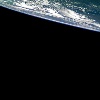
Label: space